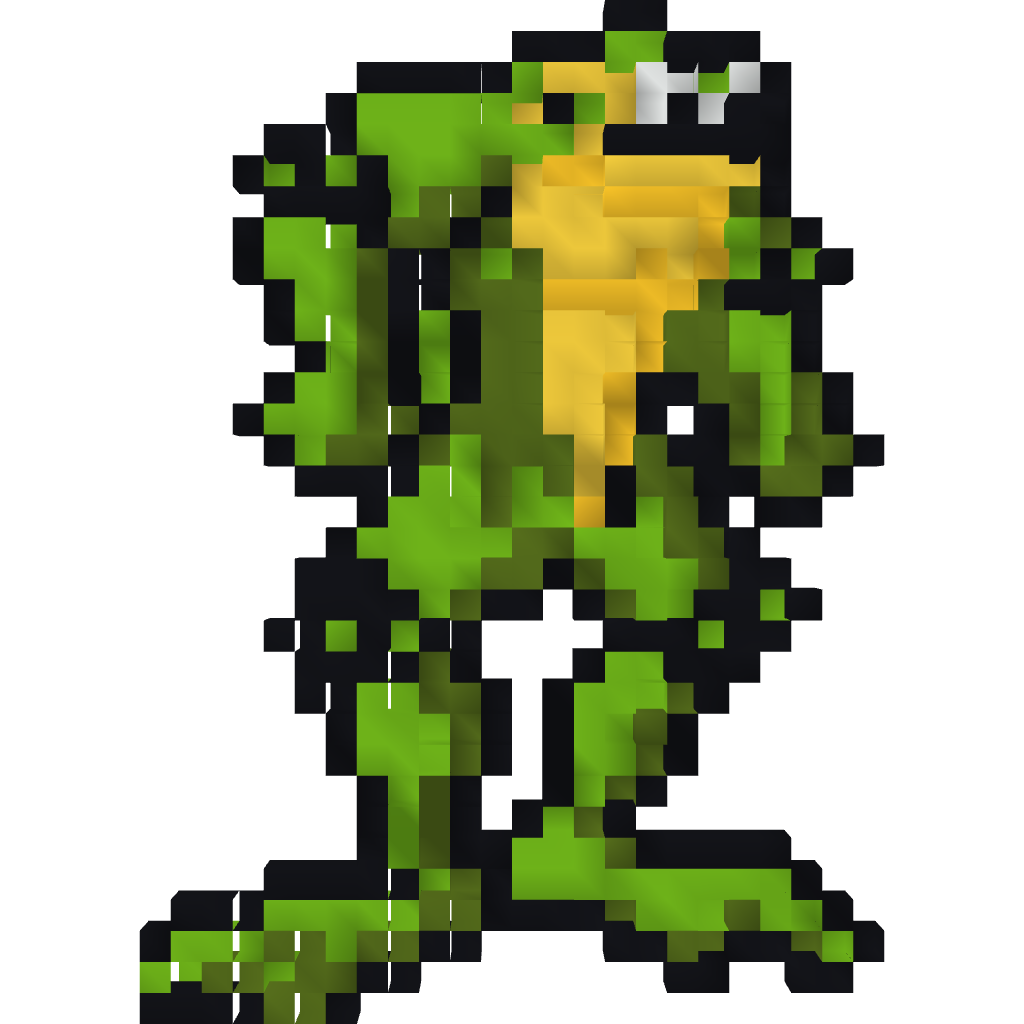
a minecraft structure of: Battletoads/NES-Rash